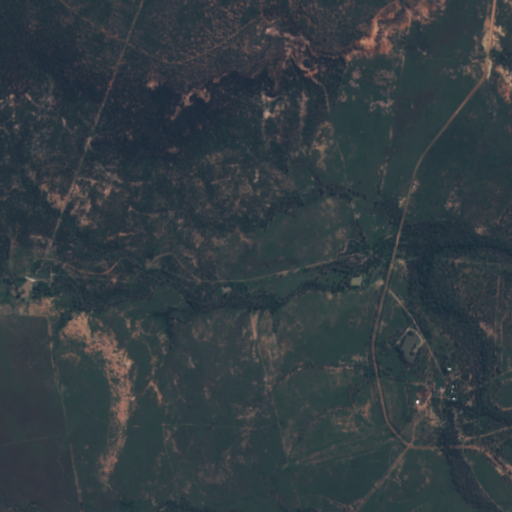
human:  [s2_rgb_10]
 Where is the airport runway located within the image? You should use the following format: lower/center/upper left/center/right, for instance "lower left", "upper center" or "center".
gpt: The airport runway is located in the lower right of the image.
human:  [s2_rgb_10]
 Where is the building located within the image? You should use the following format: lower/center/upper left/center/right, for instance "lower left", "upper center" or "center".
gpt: The building is located in the lower right of the image.
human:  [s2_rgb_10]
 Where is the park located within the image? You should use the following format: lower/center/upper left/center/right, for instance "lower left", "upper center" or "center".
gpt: There is no park in the image.